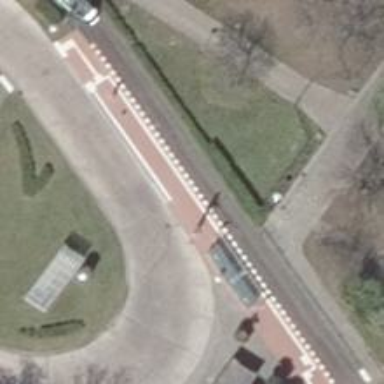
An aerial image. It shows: Tram stop with shelter.